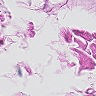
Metastatic tissue present: no